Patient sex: M
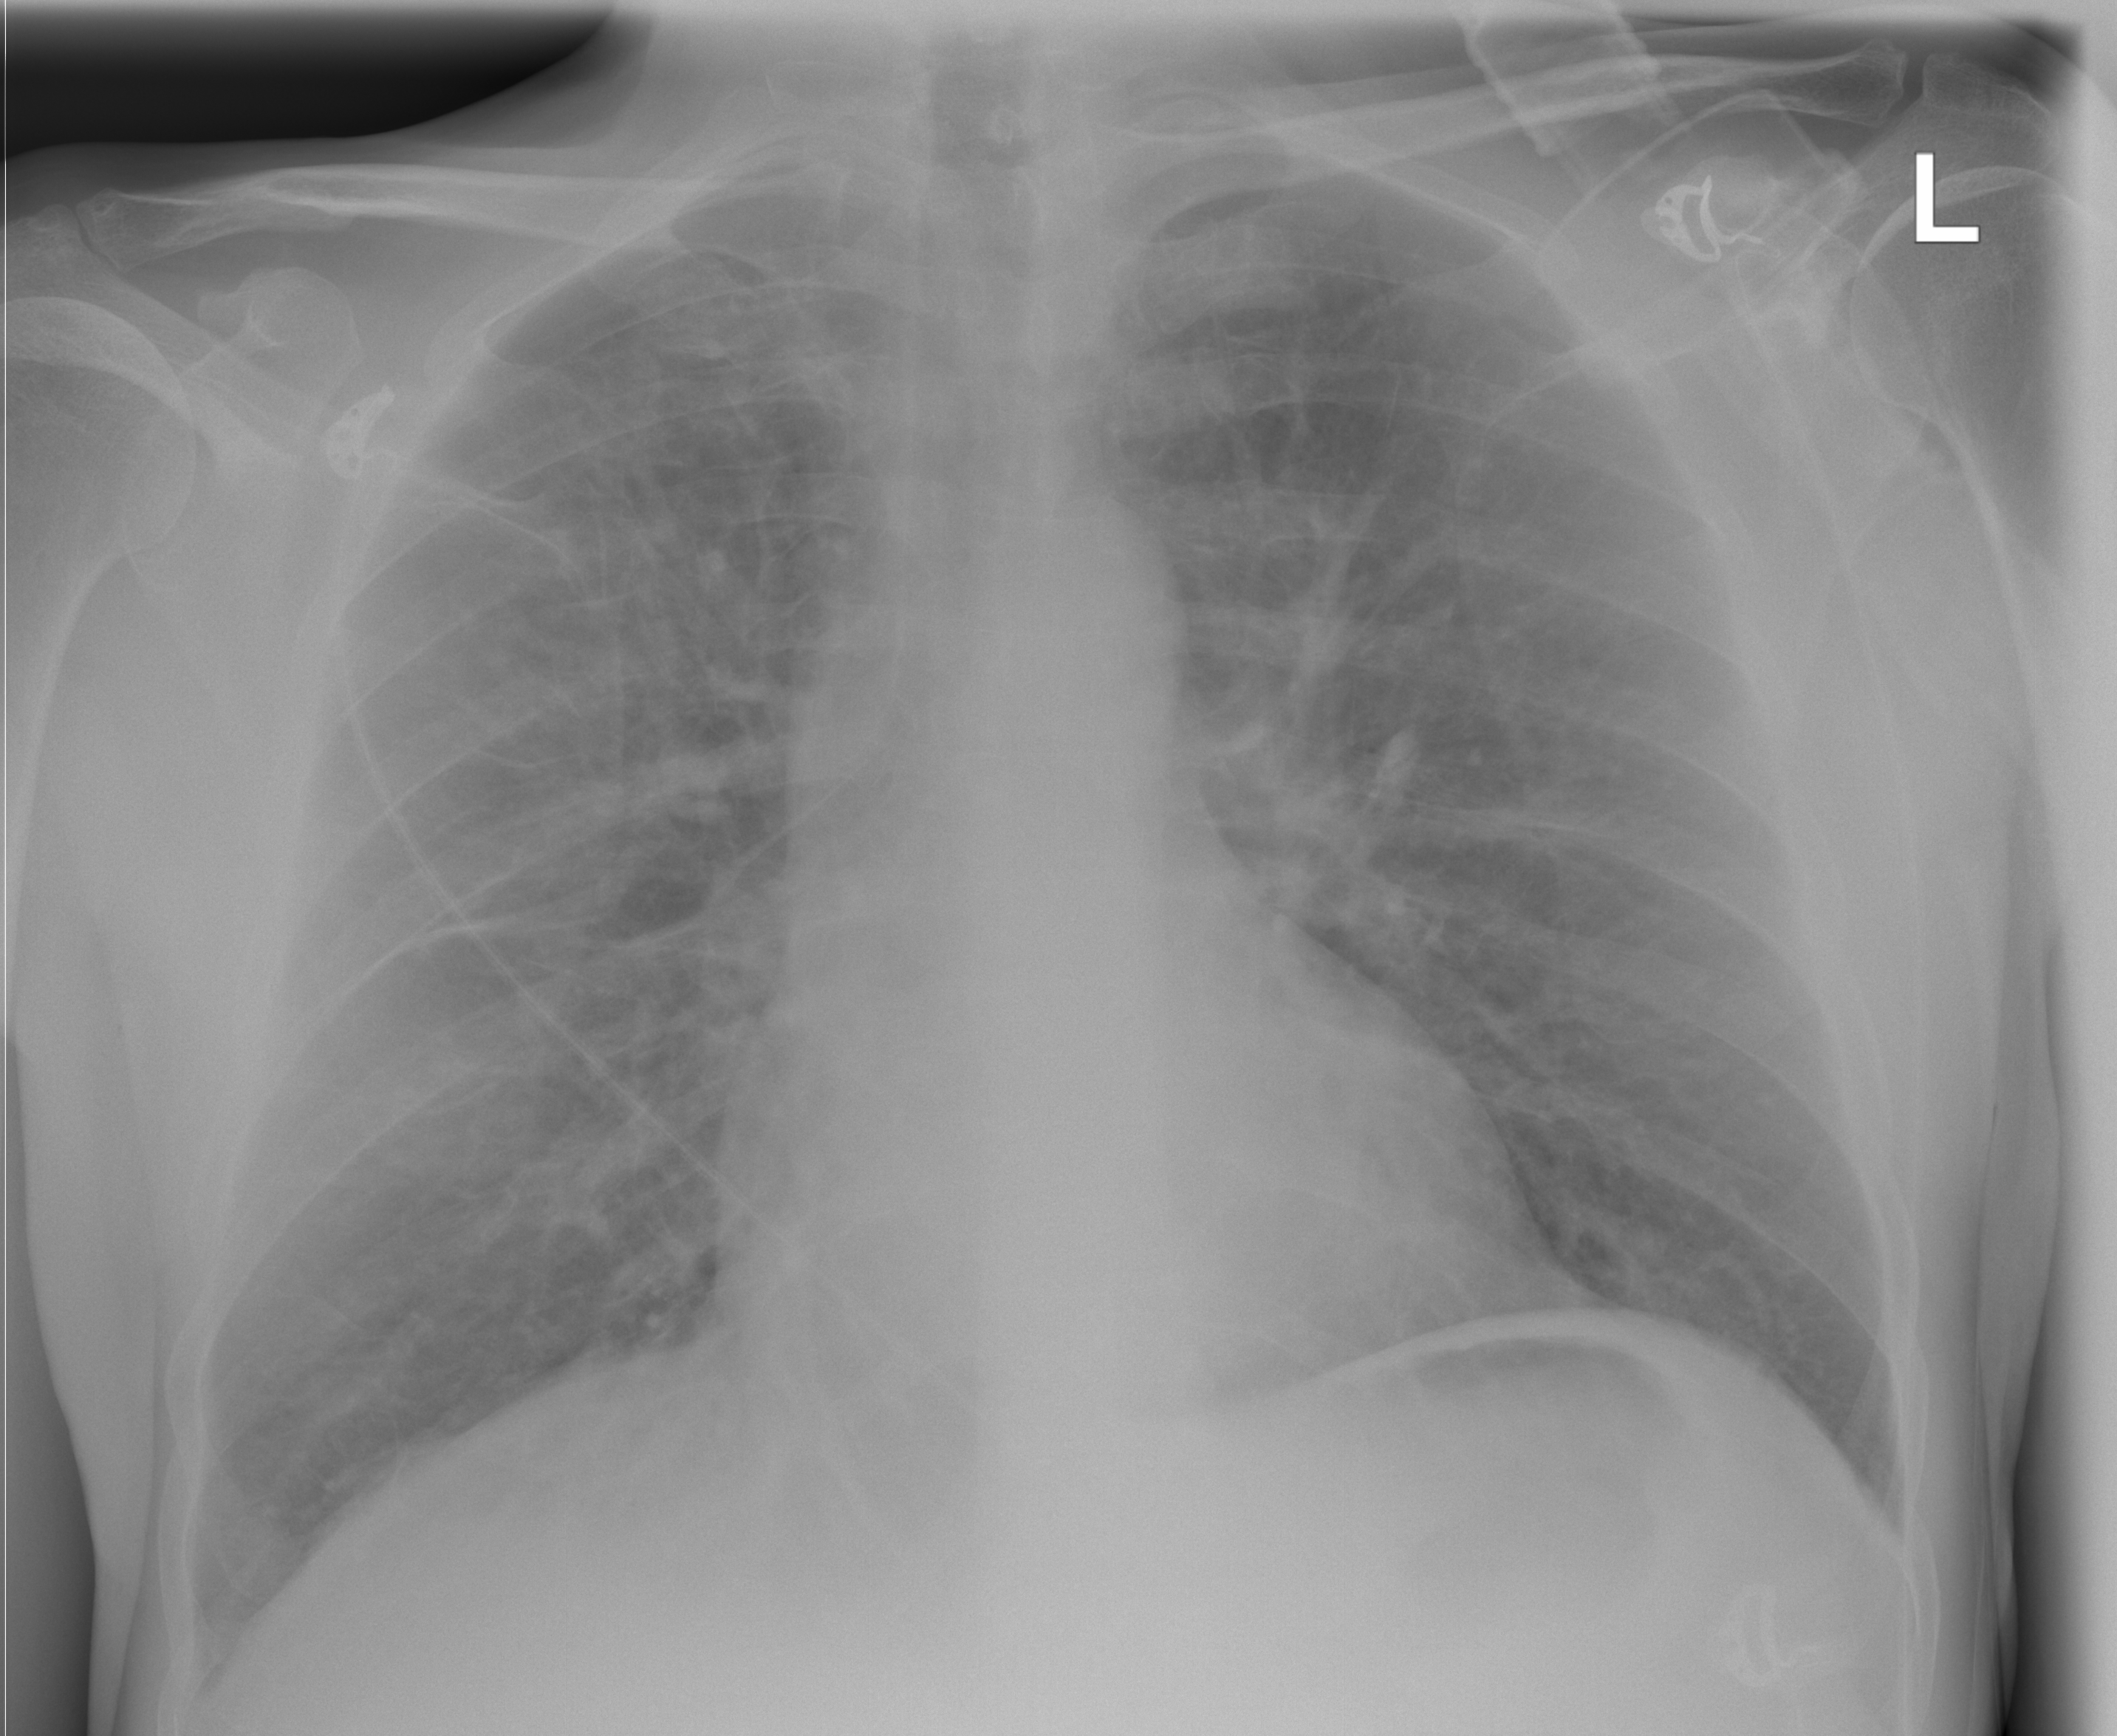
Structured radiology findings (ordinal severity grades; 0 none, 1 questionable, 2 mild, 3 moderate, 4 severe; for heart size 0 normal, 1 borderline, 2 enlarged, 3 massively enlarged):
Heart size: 0
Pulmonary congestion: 1
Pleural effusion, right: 0
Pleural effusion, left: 0
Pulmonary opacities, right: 2
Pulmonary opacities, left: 0
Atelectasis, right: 0
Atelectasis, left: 0